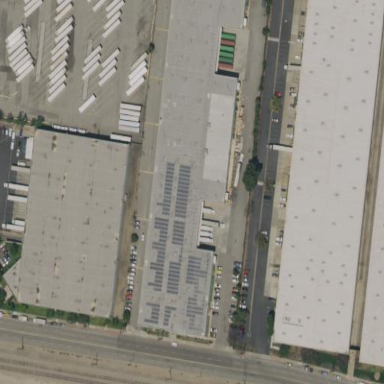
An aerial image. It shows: Warehouse building.